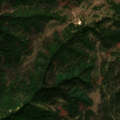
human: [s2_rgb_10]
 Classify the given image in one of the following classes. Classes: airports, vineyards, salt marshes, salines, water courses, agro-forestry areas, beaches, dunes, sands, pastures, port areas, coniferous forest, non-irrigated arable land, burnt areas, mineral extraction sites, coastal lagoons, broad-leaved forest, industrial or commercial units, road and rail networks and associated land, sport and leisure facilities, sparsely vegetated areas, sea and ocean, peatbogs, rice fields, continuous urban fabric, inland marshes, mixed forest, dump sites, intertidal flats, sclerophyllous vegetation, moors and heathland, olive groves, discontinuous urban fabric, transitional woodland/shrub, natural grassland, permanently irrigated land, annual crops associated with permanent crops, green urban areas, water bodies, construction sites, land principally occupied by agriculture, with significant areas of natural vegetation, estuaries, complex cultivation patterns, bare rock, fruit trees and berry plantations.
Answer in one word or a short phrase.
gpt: land principally occupied by agriculture, with significant areas of natural vegetation, coniferous forest, mixed forest, natural grassland, transitional woodland/shrub